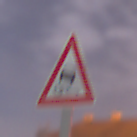
Verkehrszeichen: SchleuderOderRutschgefahr
Umgebung: Outdoor, Suburban
Tageszeit: Night
Wetter: PartlyCloudy
Licht: Artificial
Jahreszeit: NotSpecified
Kontrast: HighContrast